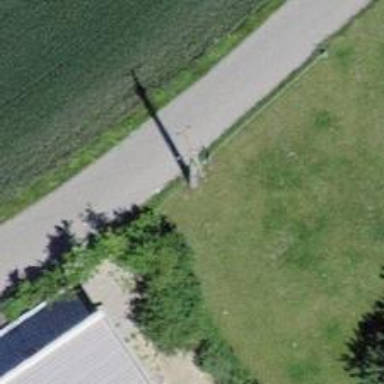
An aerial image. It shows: Power pole.